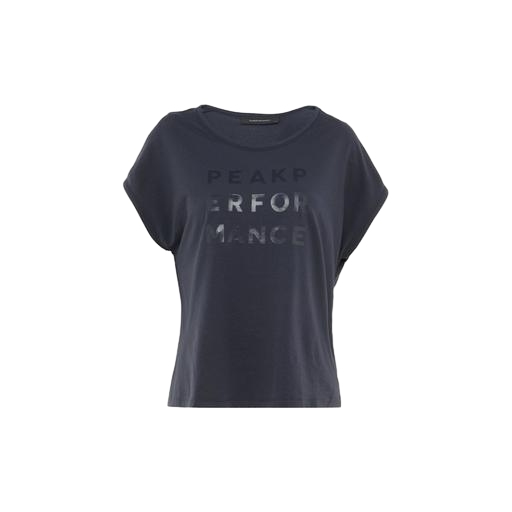
studio cool tee blue, women's tee, mid t-shirt, white background